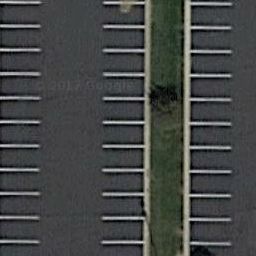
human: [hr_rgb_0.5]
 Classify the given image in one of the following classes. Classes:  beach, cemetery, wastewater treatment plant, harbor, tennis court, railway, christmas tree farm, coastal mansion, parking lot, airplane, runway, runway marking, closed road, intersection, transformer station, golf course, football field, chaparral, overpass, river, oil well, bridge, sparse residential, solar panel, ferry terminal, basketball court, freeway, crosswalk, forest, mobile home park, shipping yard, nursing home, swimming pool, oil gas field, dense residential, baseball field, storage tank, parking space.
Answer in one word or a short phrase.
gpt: parking space